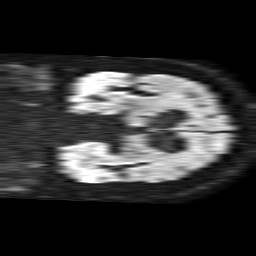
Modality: TRACE
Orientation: coronal
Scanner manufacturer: philips
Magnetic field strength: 1.5 T
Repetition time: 4.6 s
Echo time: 0.08941 s